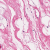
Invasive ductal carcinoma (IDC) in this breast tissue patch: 0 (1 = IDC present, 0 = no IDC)